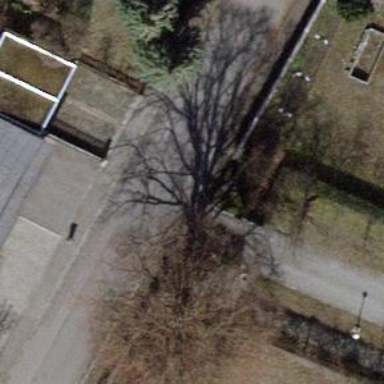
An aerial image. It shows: Gate.